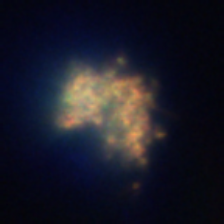
Taxon: Unknown_detritus
Group: Unknown